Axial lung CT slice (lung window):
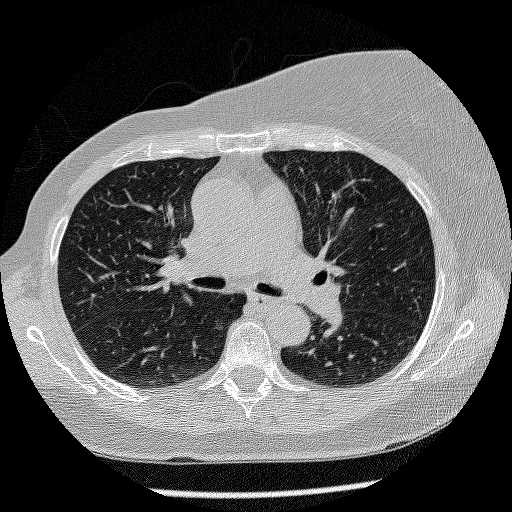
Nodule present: no